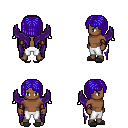
a pixel art fantasy rpg character, male body template, human, dark skin, purple wings, white pants, blue pageboy hairstyle, cloth bracers, gray slippers, four views (front, back, left, right), 2x2 character sprite sheet, small pixel art, hard edges, no anti-aliasing